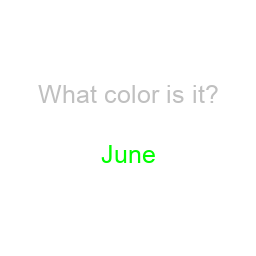
Color: lime
Background color: white
Question text color: silver